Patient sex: F
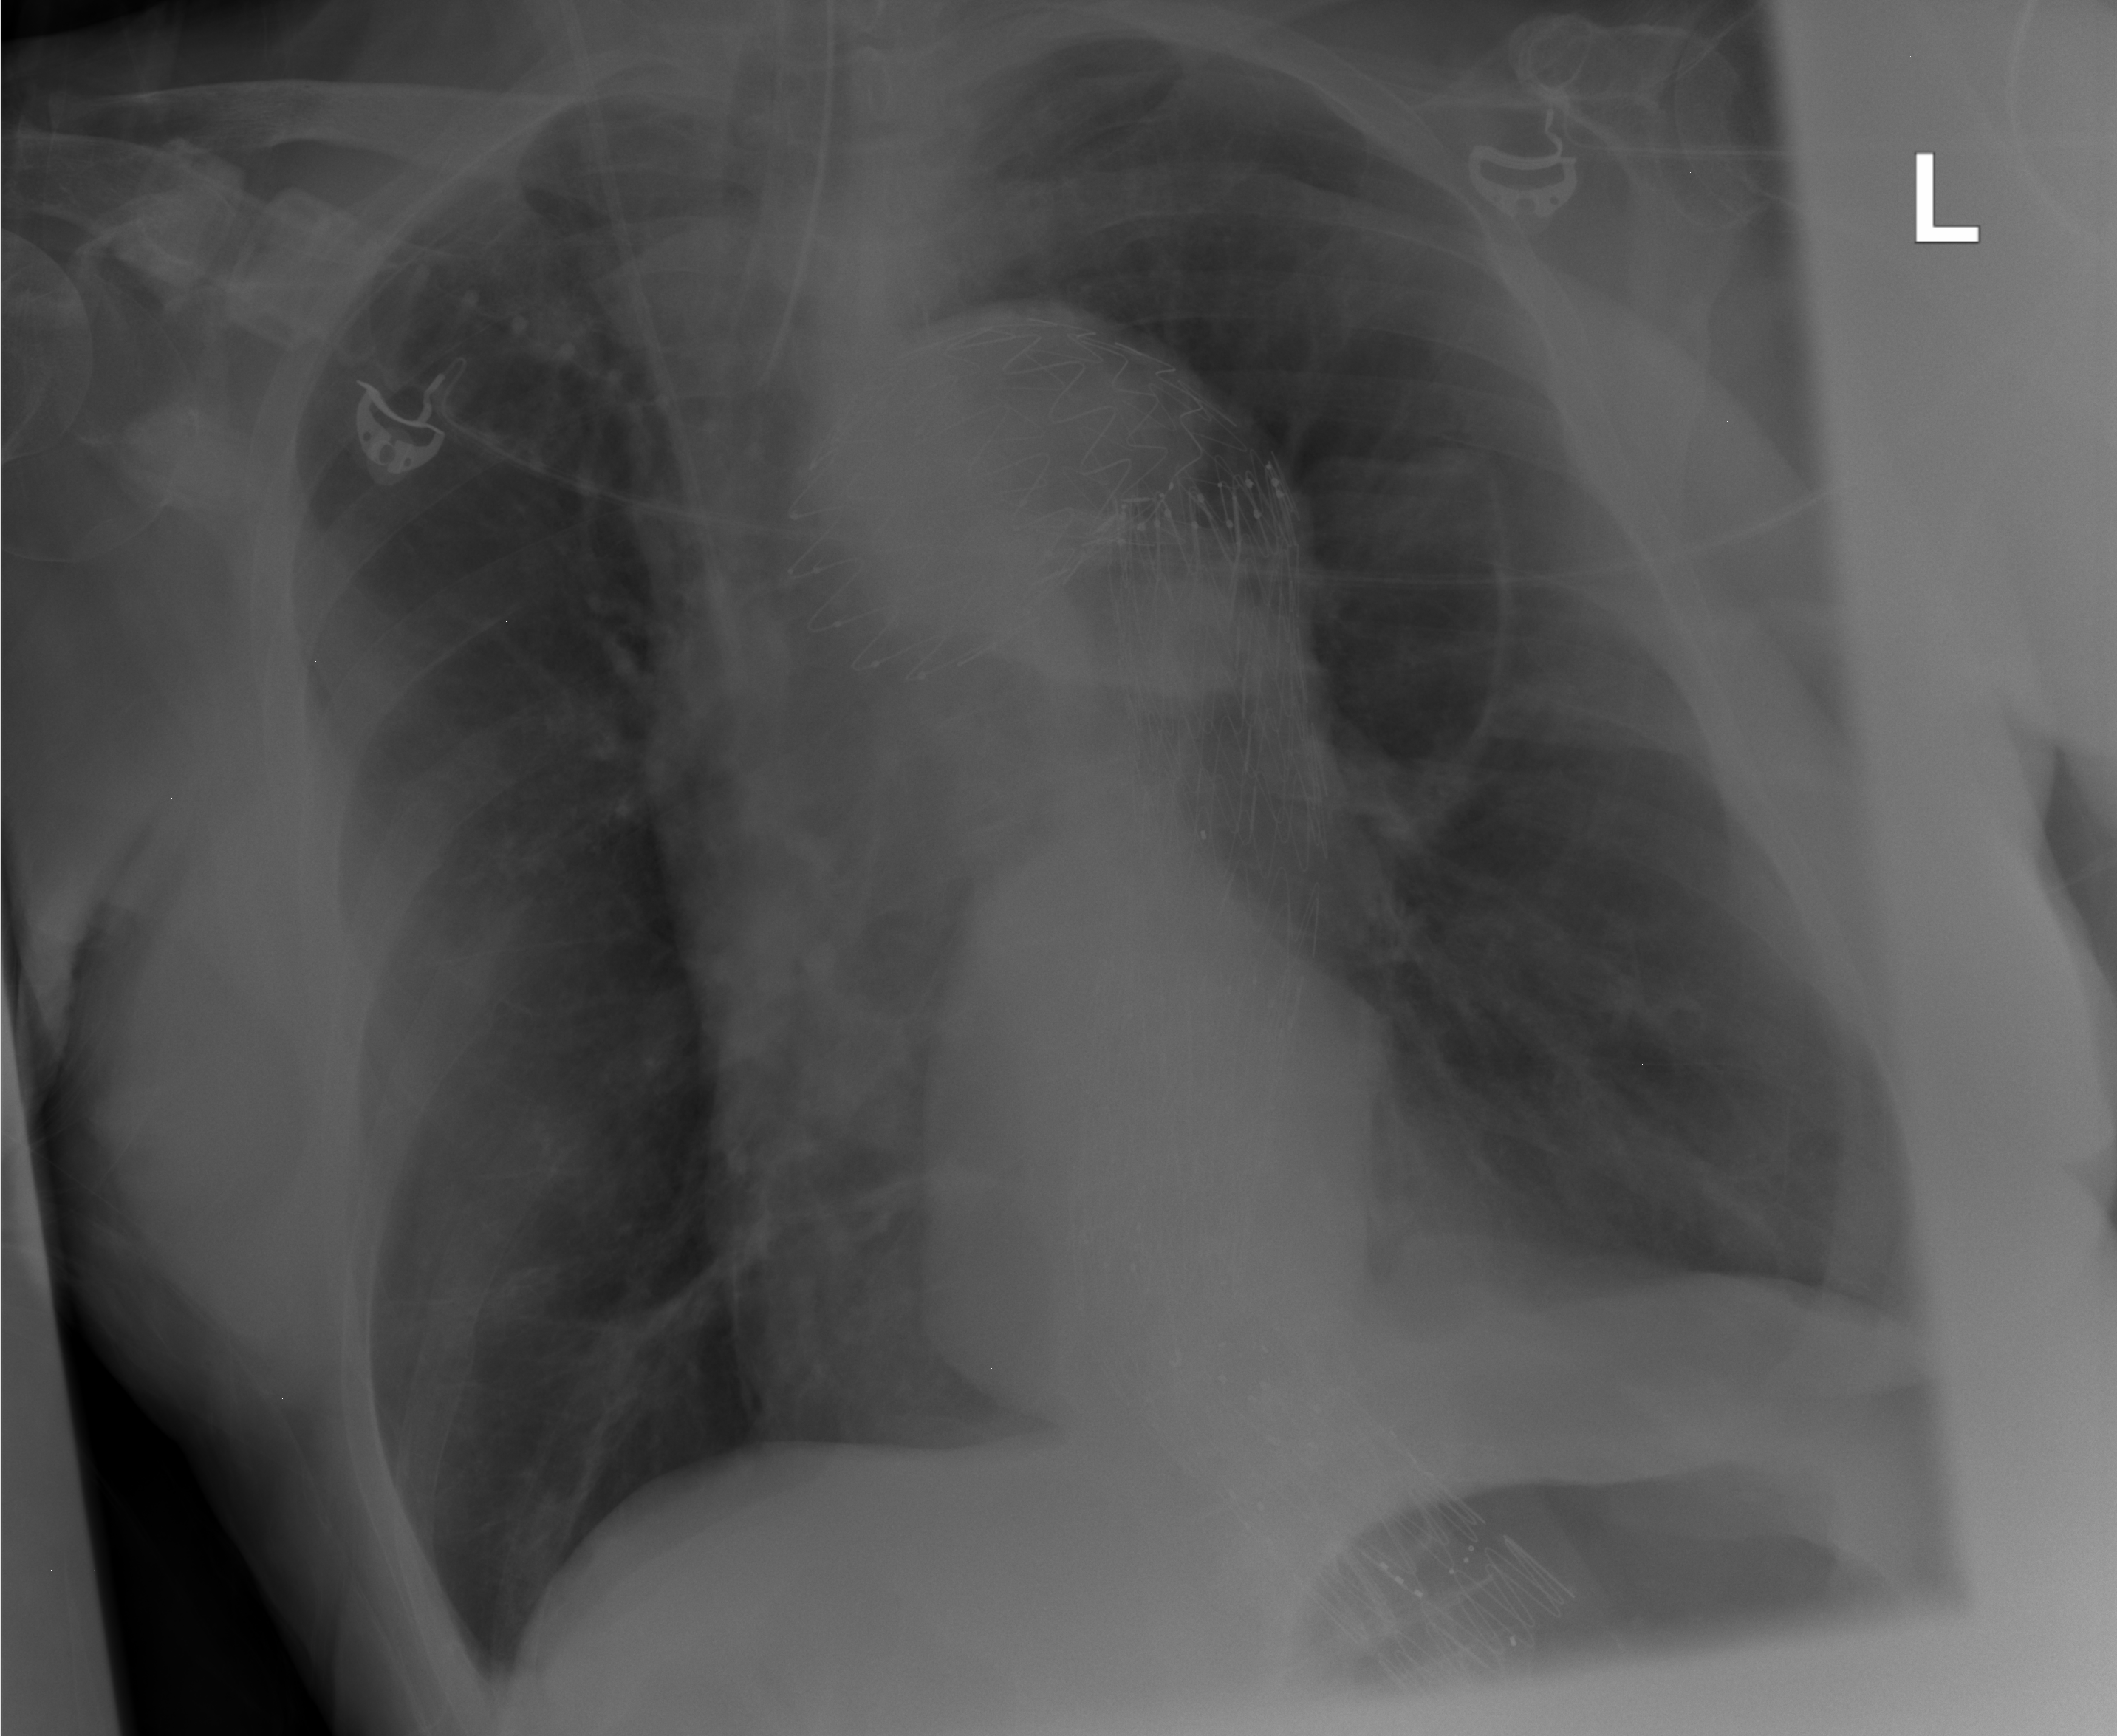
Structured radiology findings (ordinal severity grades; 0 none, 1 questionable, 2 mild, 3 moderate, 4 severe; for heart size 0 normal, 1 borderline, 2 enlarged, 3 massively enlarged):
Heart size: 2
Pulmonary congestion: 0
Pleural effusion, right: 0
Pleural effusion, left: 0
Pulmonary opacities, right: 1
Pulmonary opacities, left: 0
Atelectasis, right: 0
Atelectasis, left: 2